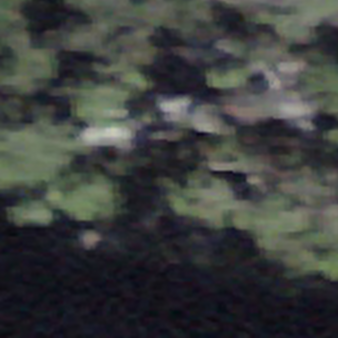
Label: other